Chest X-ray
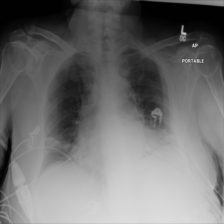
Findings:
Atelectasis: negative
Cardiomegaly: negative
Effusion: negative
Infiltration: negative
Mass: negative
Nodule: negative
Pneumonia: negative
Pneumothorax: negative
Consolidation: negative
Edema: negative
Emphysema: negative
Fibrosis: negative
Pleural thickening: negative
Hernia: negative